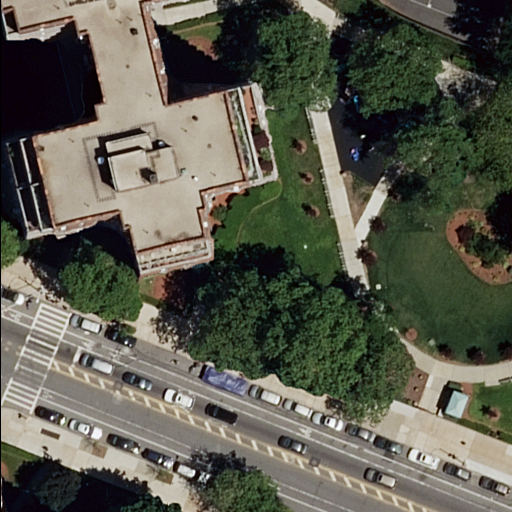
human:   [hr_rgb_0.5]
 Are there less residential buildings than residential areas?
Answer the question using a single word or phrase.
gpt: no

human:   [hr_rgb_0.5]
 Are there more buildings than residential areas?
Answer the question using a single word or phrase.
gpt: no

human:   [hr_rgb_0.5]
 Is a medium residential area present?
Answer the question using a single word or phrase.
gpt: no

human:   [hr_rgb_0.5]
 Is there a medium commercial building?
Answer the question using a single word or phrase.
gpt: no

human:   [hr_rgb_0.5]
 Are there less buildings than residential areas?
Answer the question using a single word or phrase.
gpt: no

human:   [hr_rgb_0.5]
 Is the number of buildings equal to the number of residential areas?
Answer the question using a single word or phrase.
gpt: yes

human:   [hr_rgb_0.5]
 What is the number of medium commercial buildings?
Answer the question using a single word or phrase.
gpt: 0

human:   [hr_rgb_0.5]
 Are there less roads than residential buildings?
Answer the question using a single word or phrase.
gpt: no

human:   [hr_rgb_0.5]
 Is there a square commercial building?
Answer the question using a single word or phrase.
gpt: no

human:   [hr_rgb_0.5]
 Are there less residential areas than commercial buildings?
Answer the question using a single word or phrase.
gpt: no

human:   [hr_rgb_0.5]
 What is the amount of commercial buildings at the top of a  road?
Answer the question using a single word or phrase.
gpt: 0

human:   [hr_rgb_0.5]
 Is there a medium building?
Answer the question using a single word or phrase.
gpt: no

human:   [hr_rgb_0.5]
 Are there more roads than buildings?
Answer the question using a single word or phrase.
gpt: yes

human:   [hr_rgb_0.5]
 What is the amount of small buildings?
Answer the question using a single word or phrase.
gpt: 0

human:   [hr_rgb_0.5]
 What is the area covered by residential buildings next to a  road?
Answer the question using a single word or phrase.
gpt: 1665m2

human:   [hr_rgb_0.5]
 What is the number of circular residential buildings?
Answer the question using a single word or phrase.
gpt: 0

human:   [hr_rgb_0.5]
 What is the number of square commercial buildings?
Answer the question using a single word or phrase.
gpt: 0

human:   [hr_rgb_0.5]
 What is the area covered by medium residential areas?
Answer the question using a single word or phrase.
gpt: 0m2

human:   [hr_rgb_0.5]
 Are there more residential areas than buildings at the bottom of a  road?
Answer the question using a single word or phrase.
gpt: yes

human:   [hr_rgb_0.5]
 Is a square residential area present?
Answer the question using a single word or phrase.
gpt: no

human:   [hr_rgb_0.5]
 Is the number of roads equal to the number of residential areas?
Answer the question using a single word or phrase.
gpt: no

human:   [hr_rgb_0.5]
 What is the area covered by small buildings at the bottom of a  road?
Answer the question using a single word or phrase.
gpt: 0m2

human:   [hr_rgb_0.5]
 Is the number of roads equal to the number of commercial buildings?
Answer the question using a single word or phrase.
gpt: no

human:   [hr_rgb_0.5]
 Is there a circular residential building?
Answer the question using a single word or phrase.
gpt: no

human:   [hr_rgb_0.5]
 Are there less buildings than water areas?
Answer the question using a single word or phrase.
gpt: no

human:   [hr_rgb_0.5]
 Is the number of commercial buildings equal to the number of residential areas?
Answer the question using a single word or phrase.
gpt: no

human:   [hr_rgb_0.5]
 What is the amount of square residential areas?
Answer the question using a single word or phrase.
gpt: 0

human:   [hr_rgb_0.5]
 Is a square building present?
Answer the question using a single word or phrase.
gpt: no

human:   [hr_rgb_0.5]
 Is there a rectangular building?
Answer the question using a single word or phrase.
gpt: no

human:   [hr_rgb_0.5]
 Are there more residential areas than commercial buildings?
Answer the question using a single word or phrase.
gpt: yes

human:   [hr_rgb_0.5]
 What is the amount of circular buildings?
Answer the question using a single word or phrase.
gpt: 0

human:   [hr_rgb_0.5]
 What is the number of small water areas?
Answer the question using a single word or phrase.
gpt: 0

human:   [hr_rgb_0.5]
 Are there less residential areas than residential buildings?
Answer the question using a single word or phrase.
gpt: no

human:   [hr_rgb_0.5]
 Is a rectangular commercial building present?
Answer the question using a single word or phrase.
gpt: no

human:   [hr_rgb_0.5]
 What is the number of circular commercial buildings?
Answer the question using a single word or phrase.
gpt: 0

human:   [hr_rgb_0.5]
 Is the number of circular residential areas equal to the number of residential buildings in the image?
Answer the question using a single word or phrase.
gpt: no